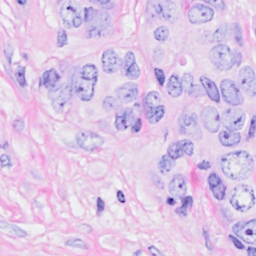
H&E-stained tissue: Breast